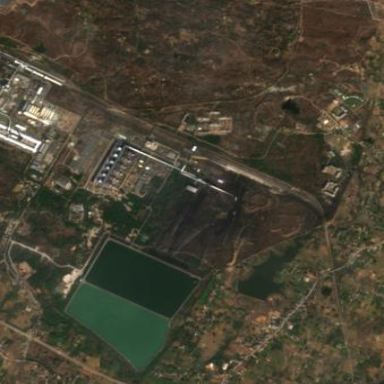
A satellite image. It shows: Industrial area with coal-powered plant surrounded by wall.